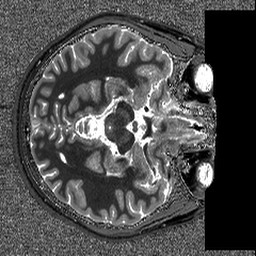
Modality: T1map
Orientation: axial
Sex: male